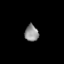
Tissue: lung
Cell type: Epithelial cells
Senescence score: 0.2399
Nuclear area (px): 222
Mean DAPI intensity: 144.279